Question: I'm working with RAP and want to add something look like this image into my view. But I have no idea to call this thing to search on internet.

So sorry for unspecific question.
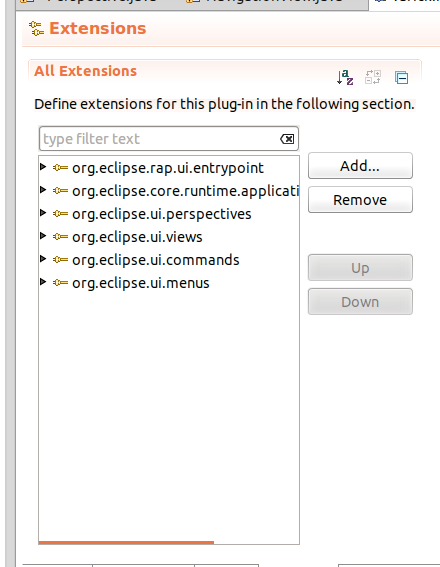
Answer: The picture you show is part of a 'FormEditor'.
The top line ('Extensions') is a 'FormPage' title.
The 'All Extensions' part is a 'SectionPart' containing a filtered tree and button.
All these are part of the 'org.eclipse.ui.forms' plugin <URL>